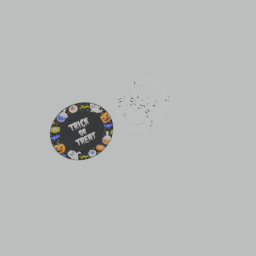
Label: architecture